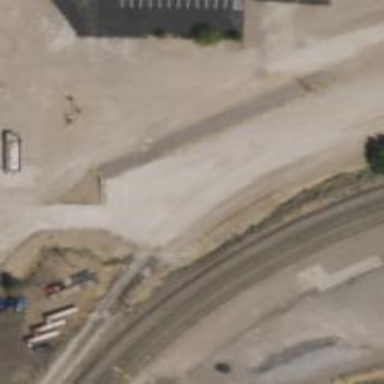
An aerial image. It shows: Rail spur service.